Question: I am trying to track motion of a toy car. I have recorded few videos and now trying to calculate rotation.
My problem is extracting features from object surface is quit challenging due to motion blur. Below image shows a cropped image from a video frame. The distortion happen in horizontal lines. The distortion seen in this image happens when object is moving. When the object is not moving there is no distortion.
Image shows distorted image of the car when its moving forward in a diagonal path cross the image frame.

I tried a wiener filter, based on median and variance but it didn't do much improvement. It only gave me a smoothed image as if Gaussian blur was applied on it.
What type of enhancements should I do to get a better image?
video - 720 x 576 frames - 25fps
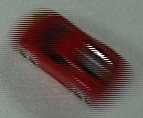
Answer: from the picture provided it looks like you need to de-interlace the video rather than just trying to filter what's there; i remember doing this by just taking every other scan line and then doing a resize to put it back in perspective.
i found a pretty cool site that talks about deinterlacing in case you'd like to see if you might have other possibilities:
<URL>
(oh, and i have not inspected the image very closely so it's possible that there is some other interlacing scheme going on than just every other line; in which case my first answer wouldn't work properly. and it does imply that you will lose some resolution but that's just the nature of interlaced video...)